Field crop: maize
Growth stage: 2
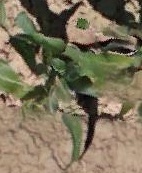
Species: maize